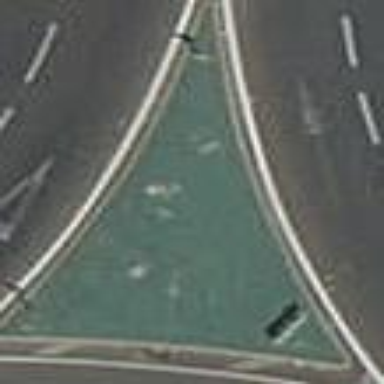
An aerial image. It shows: Kerb barrier.